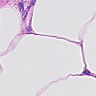
Metastatic tissue present: no